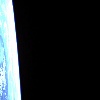
Label: space